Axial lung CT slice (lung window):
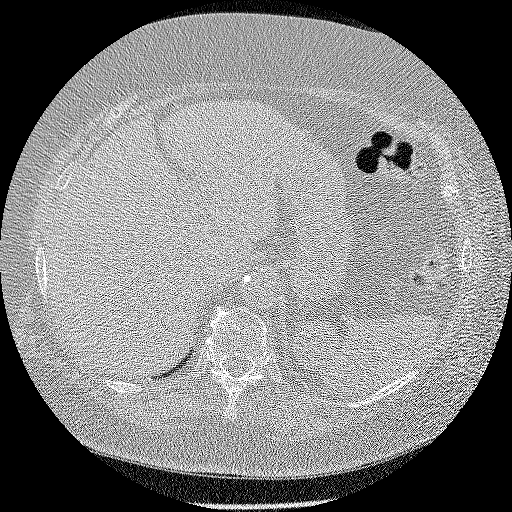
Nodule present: no